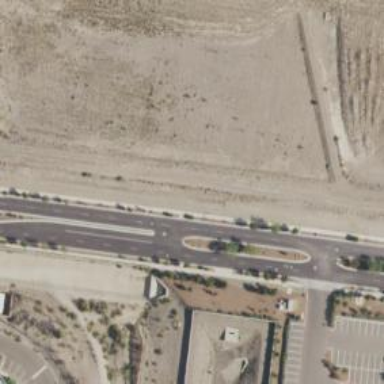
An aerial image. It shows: Tertiary link road with asphalt surface.